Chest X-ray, PA view. Patient: 35 years old, sex M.
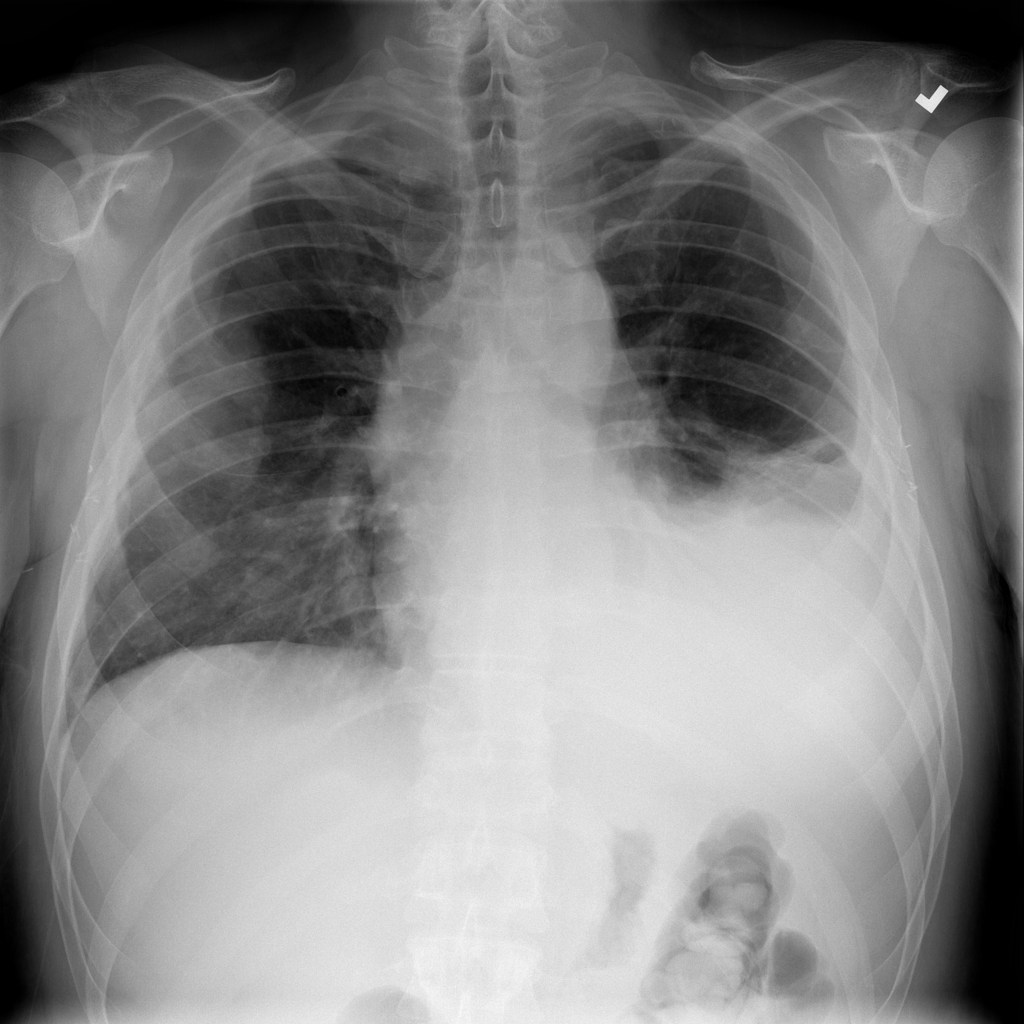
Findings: Effusion, Mass